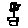
Label: flower